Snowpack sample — Snodgrass Mountain, Crested Butte, Colorado (2/4/25, 12:06 PM MST)
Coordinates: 38.923, -106.968
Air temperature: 35 °F
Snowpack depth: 80 cm
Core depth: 30 cm
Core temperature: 35.6 °F
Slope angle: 14°, slope face: 78°
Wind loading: low
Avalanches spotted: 0
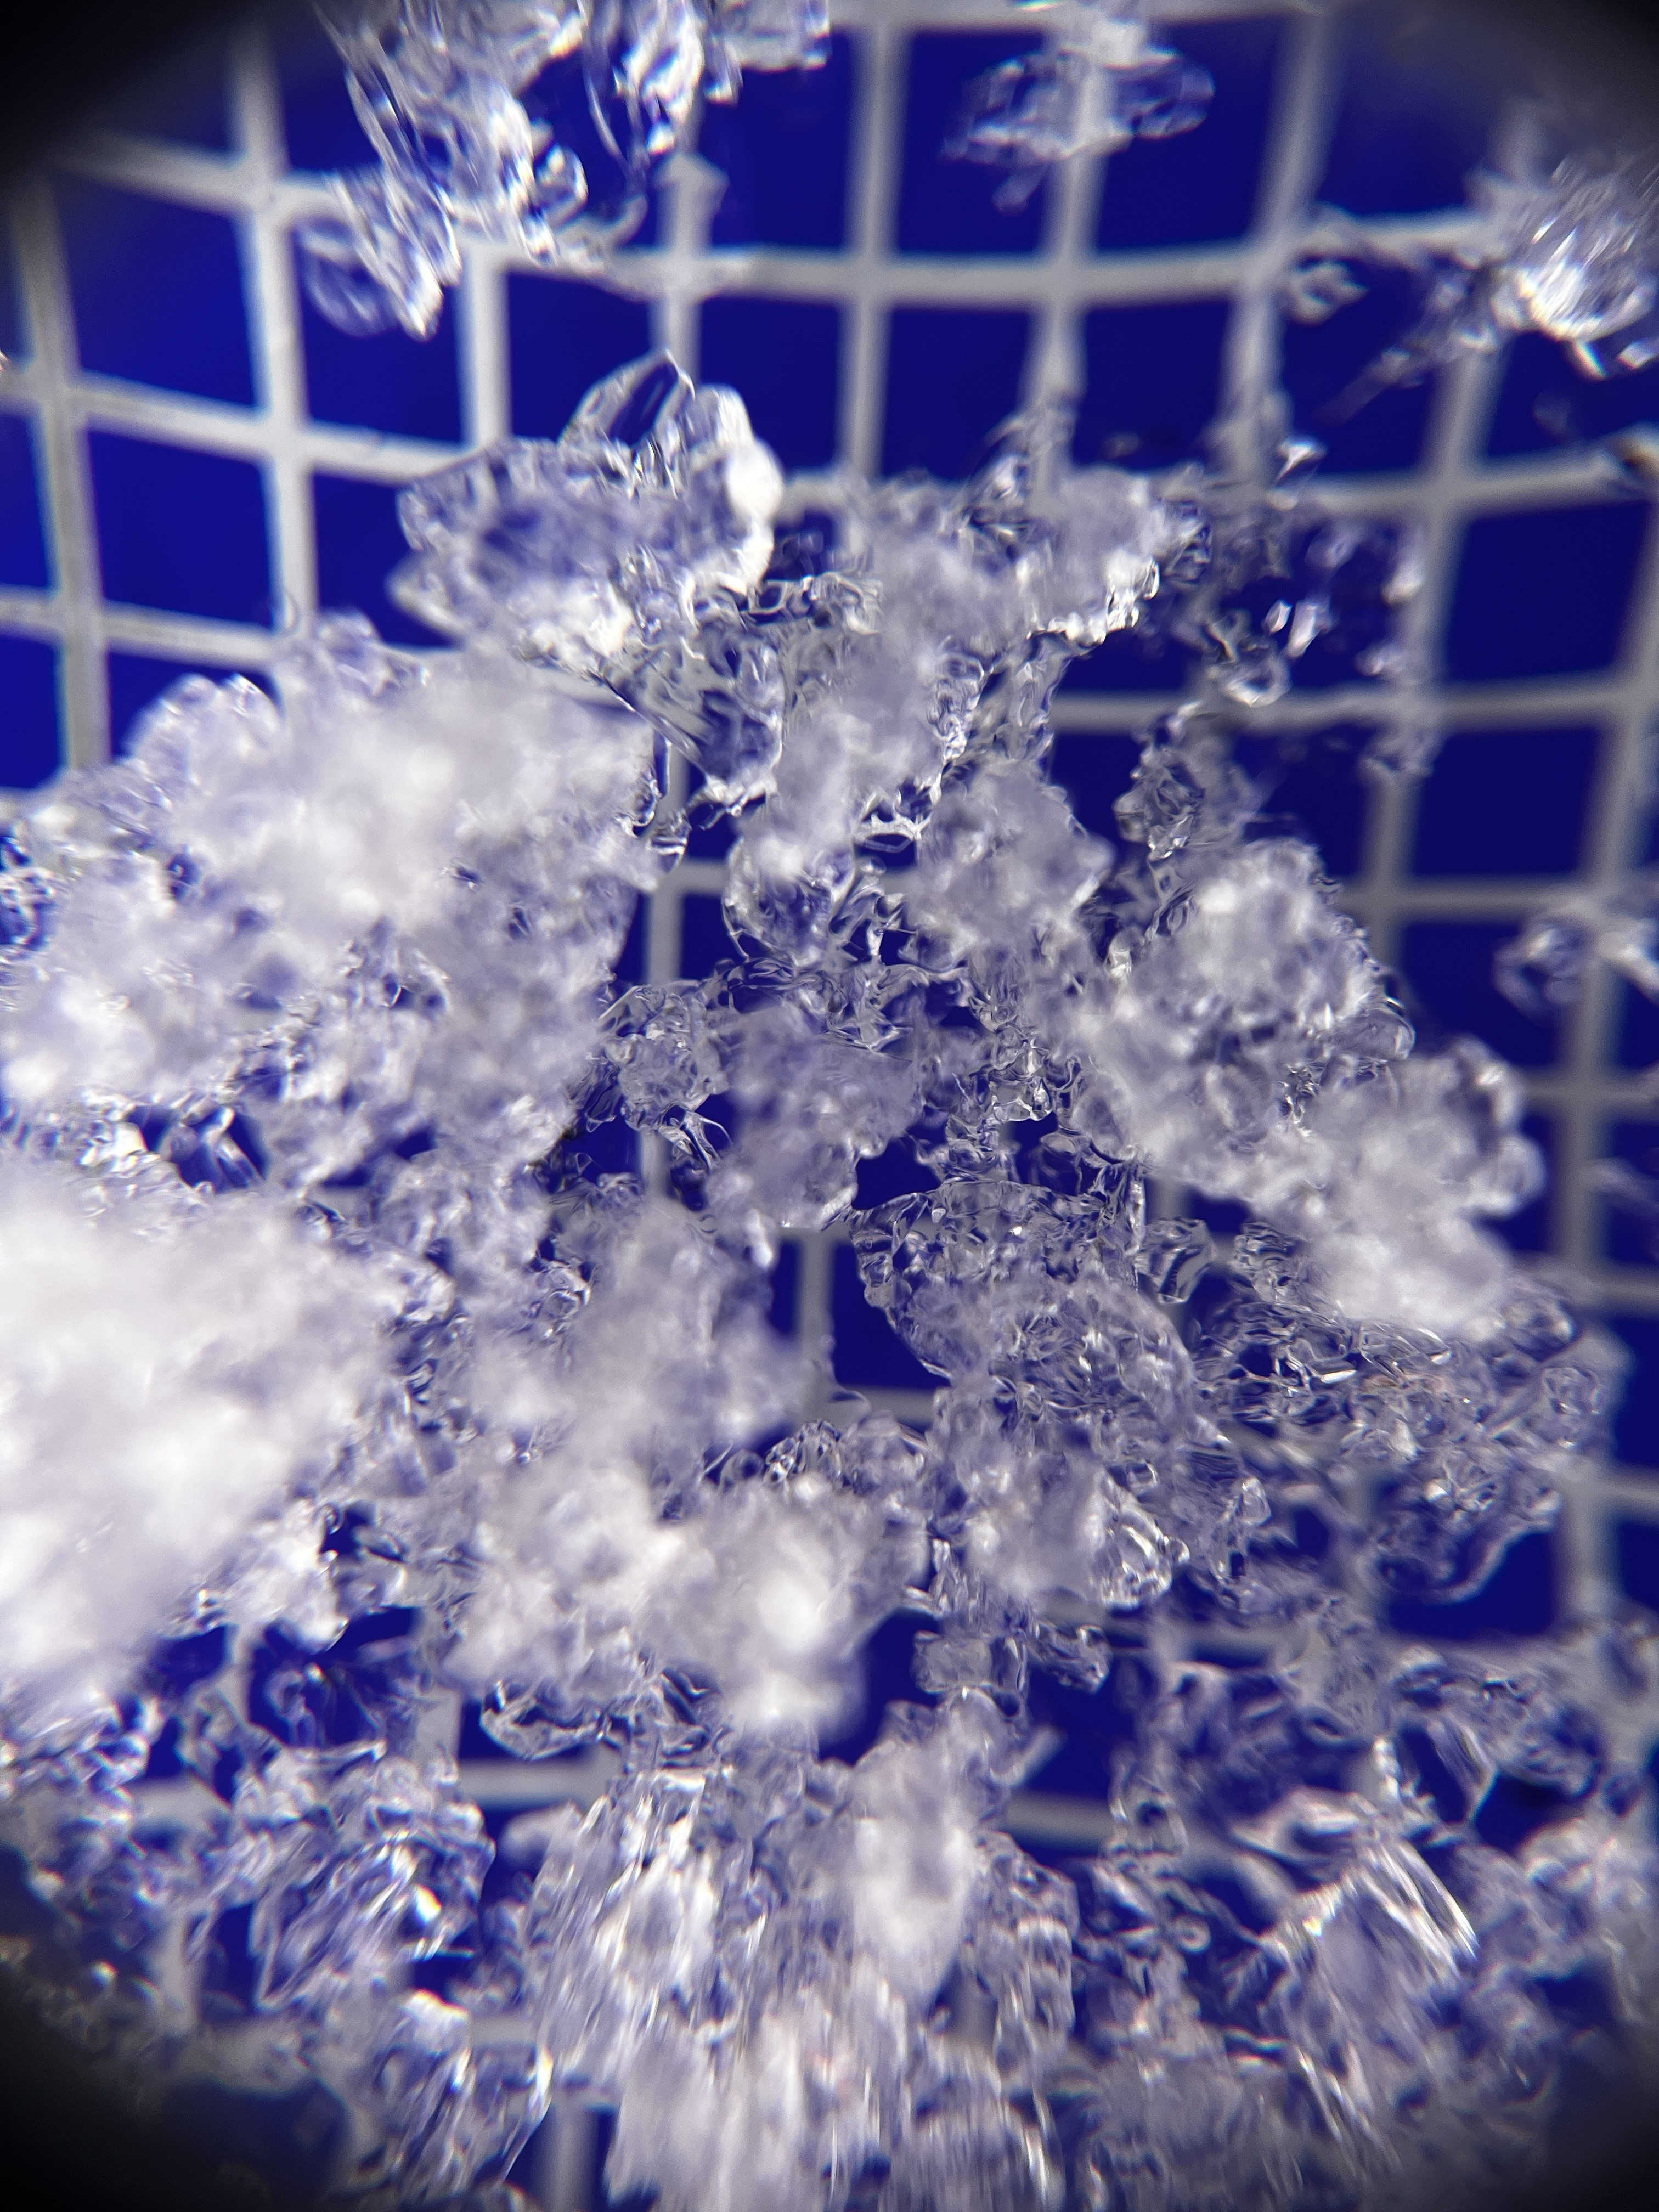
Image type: magnified_profile
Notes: No avalanches nearby, unusually warm weather for the last month reported by residents, Collected 25 yards from treeline